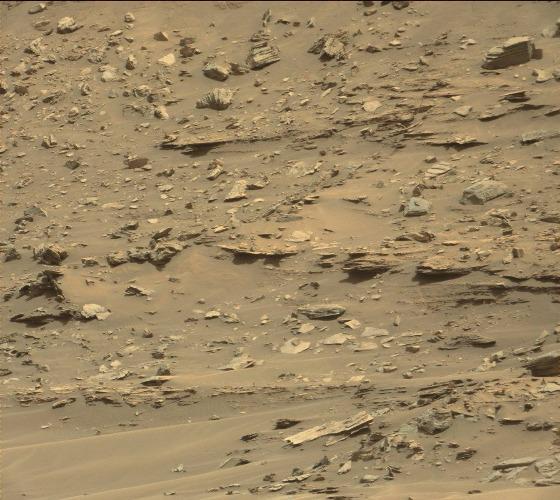
Terrain classes present: Bedrock, Gravel / Sand / Soil, Rock, Shadow